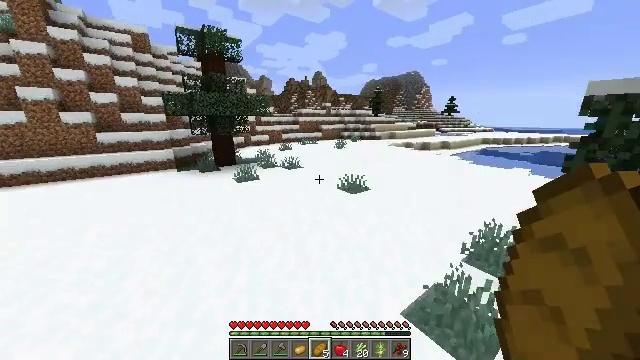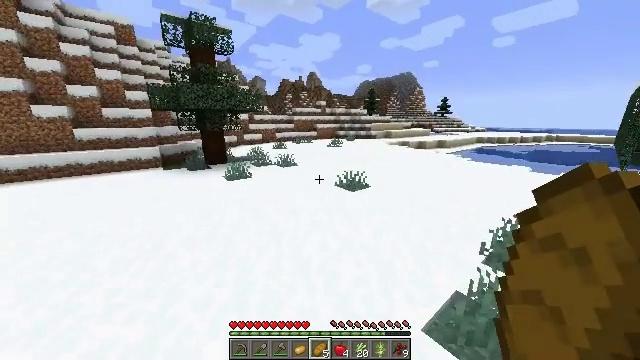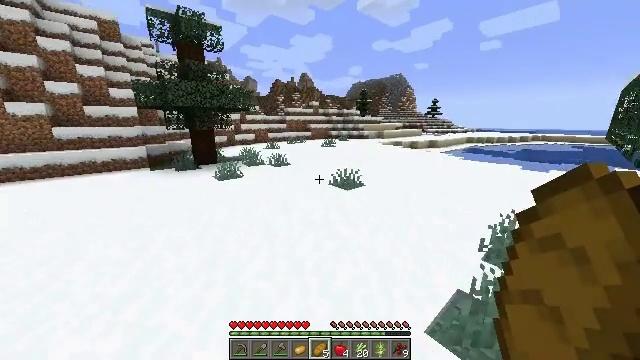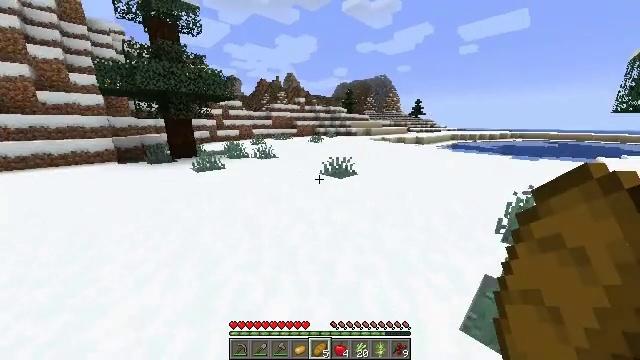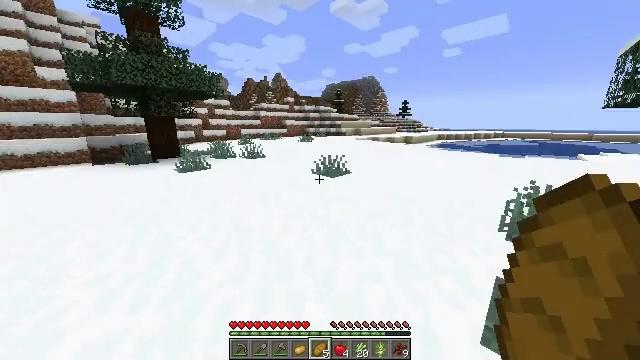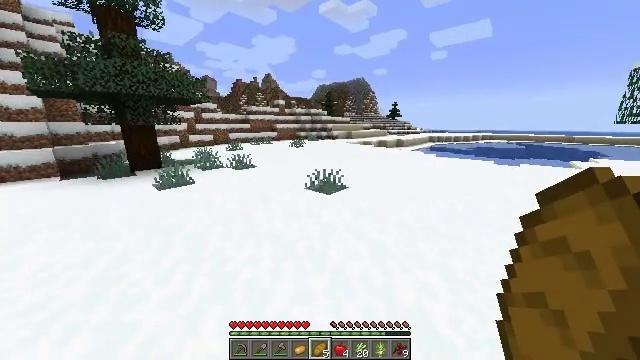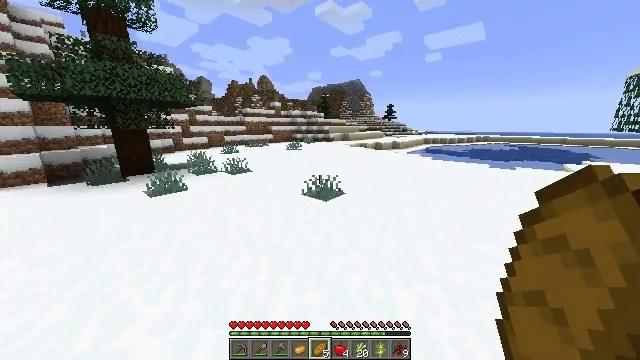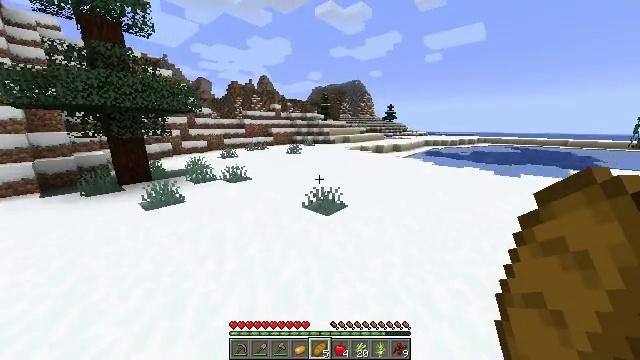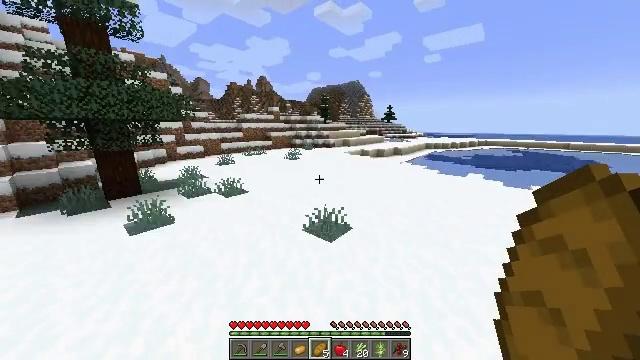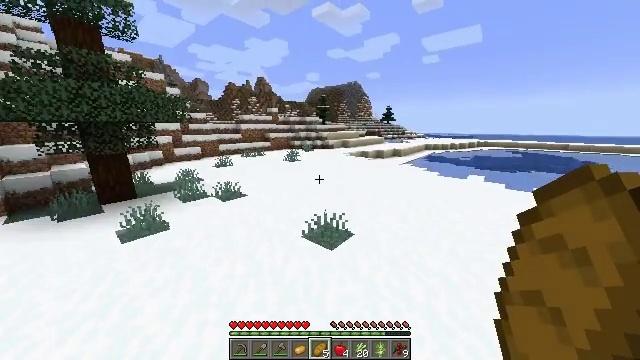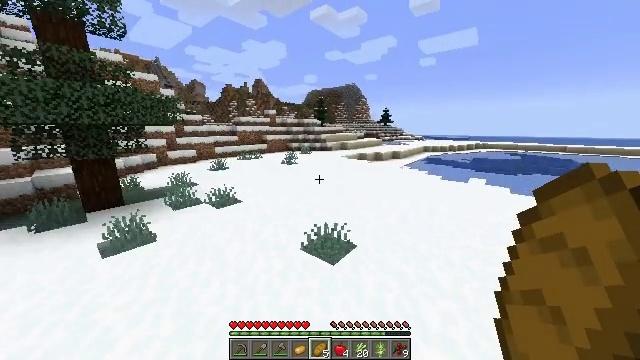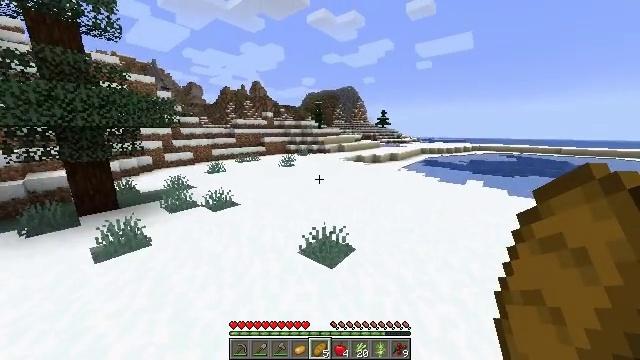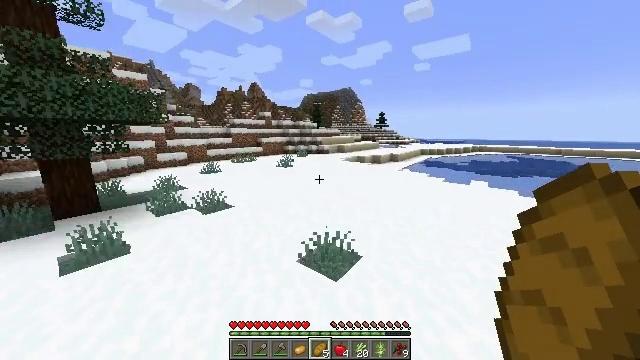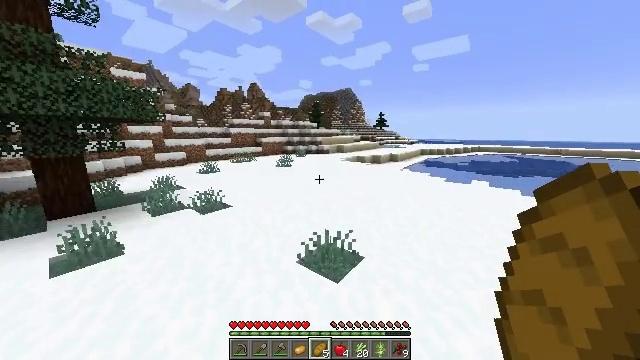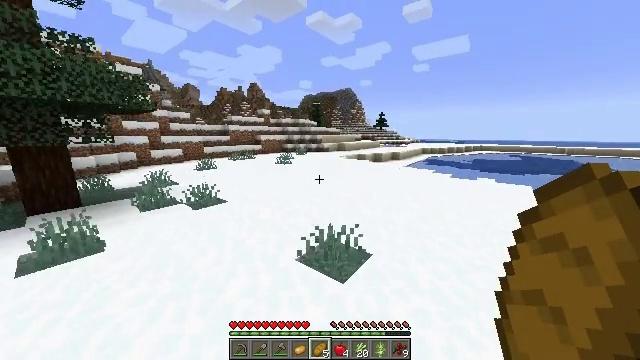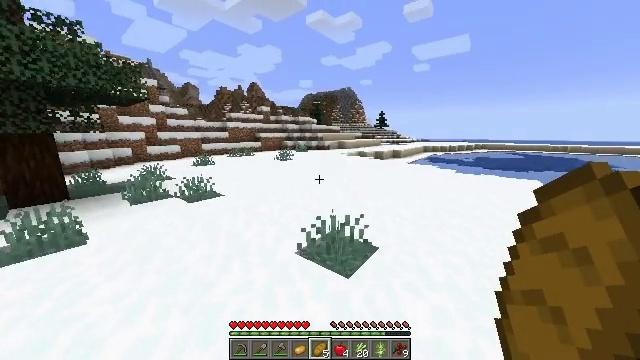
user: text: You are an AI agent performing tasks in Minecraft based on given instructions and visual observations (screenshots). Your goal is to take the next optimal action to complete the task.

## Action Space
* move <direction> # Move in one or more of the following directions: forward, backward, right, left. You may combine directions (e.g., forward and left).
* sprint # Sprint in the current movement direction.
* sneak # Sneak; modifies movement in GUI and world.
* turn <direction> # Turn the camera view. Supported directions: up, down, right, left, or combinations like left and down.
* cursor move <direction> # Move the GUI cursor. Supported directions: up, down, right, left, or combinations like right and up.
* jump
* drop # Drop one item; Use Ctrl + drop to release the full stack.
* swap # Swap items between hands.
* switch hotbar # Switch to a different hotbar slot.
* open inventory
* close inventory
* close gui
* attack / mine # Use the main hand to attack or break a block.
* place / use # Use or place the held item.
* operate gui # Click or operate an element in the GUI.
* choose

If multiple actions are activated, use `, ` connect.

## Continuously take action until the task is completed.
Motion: motion action
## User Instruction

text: Gather ice for building or crafting.
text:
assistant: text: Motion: move forward, sprint, turn right, jump
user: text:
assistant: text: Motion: move forward, sprint, turn right, jump
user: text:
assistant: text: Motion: move forward, sprint, turn right, jump
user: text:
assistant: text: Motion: move forward, sprint, turn right, jump
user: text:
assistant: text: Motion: move forward, sprint, turn right, jump
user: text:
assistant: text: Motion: move forward, sprint, turn right, jump
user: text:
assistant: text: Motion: move forward, sprint, jump
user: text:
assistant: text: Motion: move forward, sprint, jump
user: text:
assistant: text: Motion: move forward, sprint, jump
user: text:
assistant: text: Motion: move forward, sprint, jump
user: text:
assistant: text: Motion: move forward, sprint, jump
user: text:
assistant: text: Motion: move forward, sprint, jump
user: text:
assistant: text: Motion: move forward, sprint, jump
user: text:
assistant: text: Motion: move forward, sprint, jump
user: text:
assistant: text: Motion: move forward, sprint, jump
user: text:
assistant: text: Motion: move forward, sprint, jump
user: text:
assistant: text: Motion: move forward, sprint, jump
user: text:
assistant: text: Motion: move forward, sprint, jump
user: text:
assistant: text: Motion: move forward, sprint, jump
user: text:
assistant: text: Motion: move forward, sprint, jump
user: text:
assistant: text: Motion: move forward, sprint, turn left, jump
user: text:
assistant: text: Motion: move forward, sprint, turn left, jump
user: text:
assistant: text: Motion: move forward, sprint, turn left, jump
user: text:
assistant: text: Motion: move forward, sprint, turn left, jump
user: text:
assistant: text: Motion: move forward, sprint, turn left, jump
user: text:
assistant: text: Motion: move forward, sprint, jump
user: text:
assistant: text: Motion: move forward, sprint, jump
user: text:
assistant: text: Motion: move forward, sprint, jump
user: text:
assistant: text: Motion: move forward, sprint, jump
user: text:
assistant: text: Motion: move forward, sprint, jump